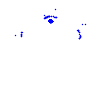
Particle: pion